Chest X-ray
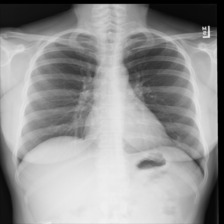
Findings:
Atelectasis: negative
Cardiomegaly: negative
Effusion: negative
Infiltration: negative
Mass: negative
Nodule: negative
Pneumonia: negative
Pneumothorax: negative
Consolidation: negative
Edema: negative
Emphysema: negative
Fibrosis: negative
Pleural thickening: negative
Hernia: negative